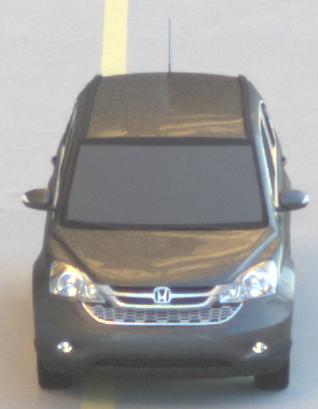
Make: Honda
Model: CR-V
Detailed model: CR-V (III) (04/10 - 10/12)
Model produced from: 2010
Model produced until: 2012
Doors: 5
Color: gray
Road condition: dry road
Daytime: sunrise or sunset
Contrast: medium contrast